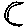
Label: moon